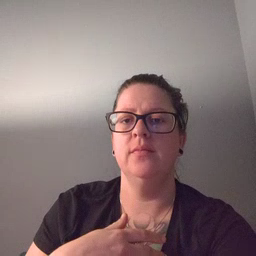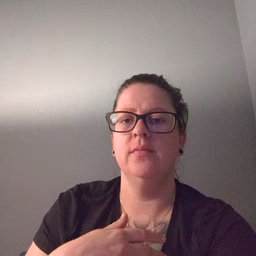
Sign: fish